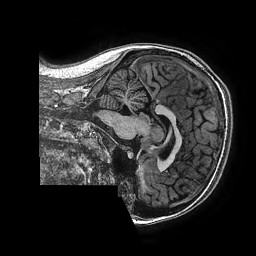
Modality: T1w
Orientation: sagittal
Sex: female
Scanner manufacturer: ge
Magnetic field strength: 3 T
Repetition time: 0.00766 s
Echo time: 0.003476 s